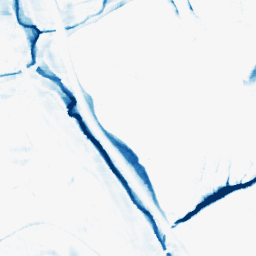
Category: morphological
Decomposition family: morphological_rect
Decomposition parameters: operation: closing
width: 20
height: 10
Upsampling method: cubic_catmull_rom
Upsampling parameters: scale: 4
Upsampling scale: 4